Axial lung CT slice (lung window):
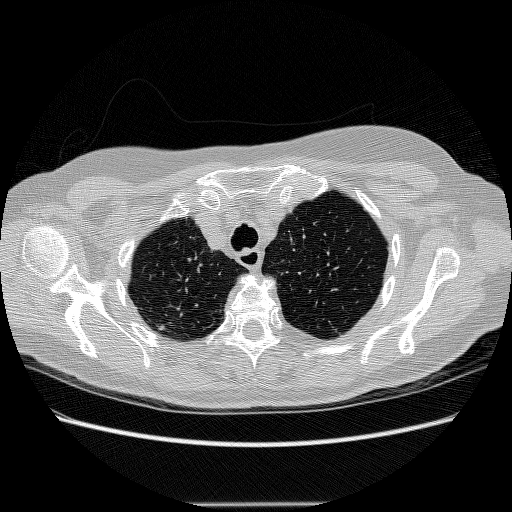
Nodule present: no